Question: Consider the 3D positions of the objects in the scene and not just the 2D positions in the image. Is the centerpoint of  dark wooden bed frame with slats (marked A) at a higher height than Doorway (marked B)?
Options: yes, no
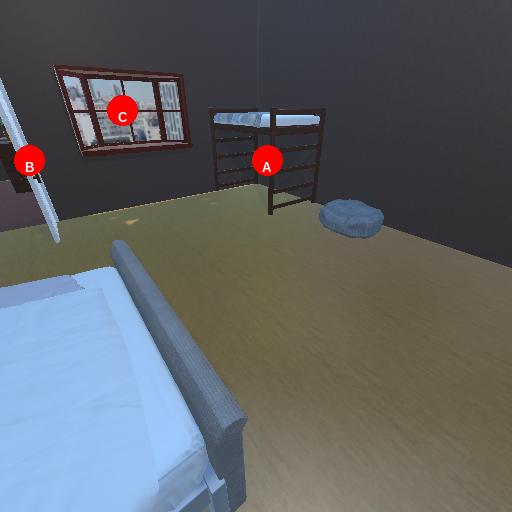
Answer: yes